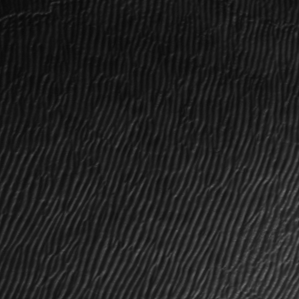
Label: frost